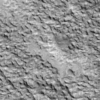
Label: not_dusty